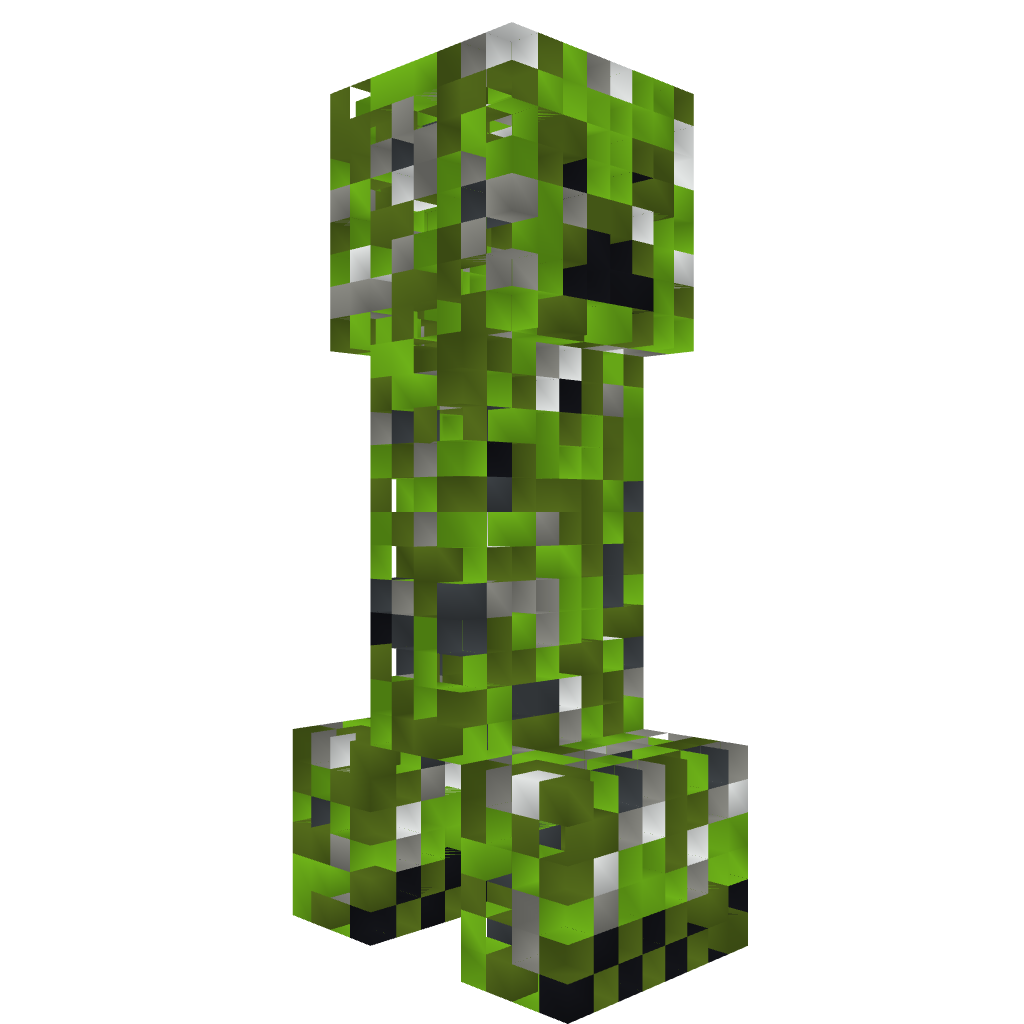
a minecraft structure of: Creeper Statue